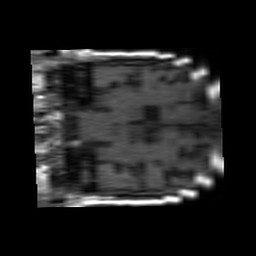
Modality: T1w
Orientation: coronal
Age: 82
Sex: female
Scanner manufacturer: philips
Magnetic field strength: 1.5 T
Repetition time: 0.375 s
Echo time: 0.011 s